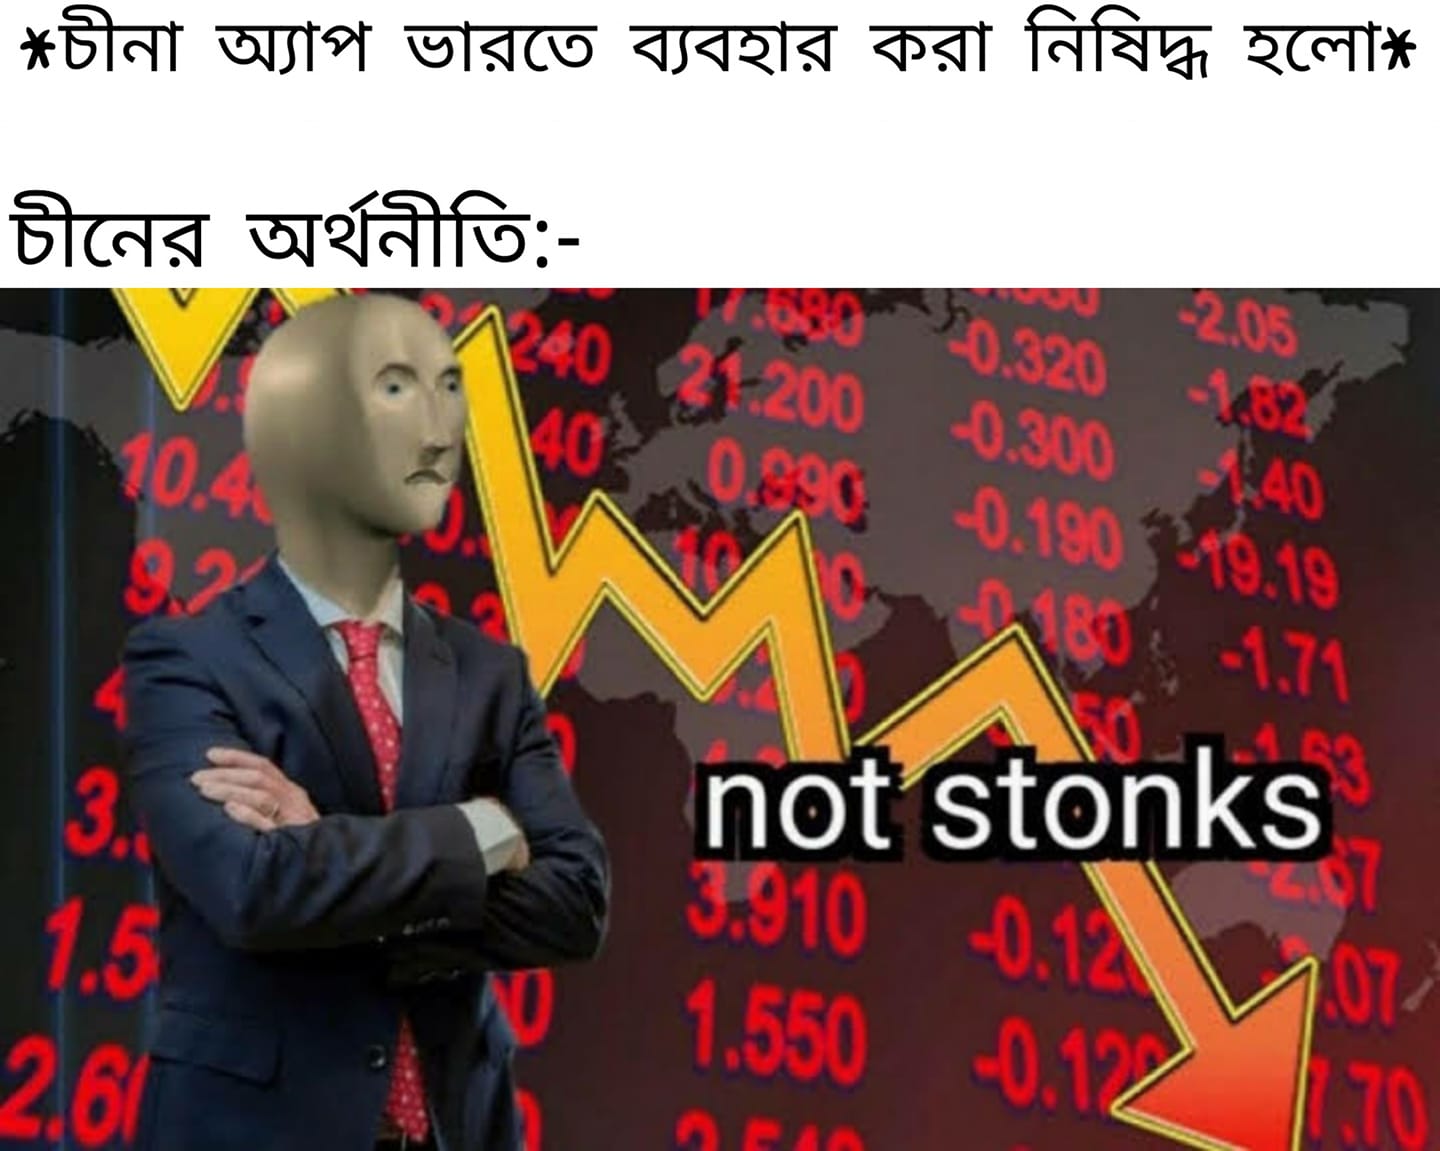
Text: চীনা অ্যাপ ভারতে ব্যবহার করা নিষিদ্ধ হলো; চীনের অর্থনীতি:-
Label: Hate
Hate category: Political
Targeted group: Organization